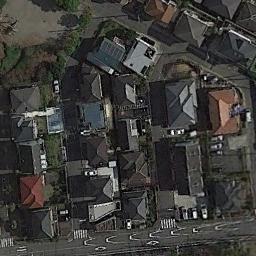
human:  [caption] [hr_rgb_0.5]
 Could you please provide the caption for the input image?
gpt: There are many roads and neatly arranged houses and trees and many vehicles in densely populated areas .

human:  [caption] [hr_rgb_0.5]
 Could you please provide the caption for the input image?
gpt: Most of the houses in the residential area are red .

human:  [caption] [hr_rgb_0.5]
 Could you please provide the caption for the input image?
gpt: A dense residential area with lots of houses arranged neatly is surrounded by some roads .

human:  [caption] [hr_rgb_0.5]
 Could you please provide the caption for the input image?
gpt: The dense residential is next to the road .

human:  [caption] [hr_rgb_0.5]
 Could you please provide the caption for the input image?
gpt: There are some black and brown buildings on dense residential area .